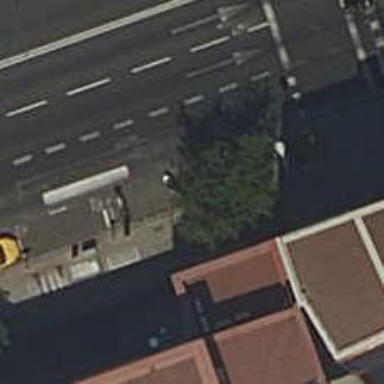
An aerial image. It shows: Motorcycle parking area.